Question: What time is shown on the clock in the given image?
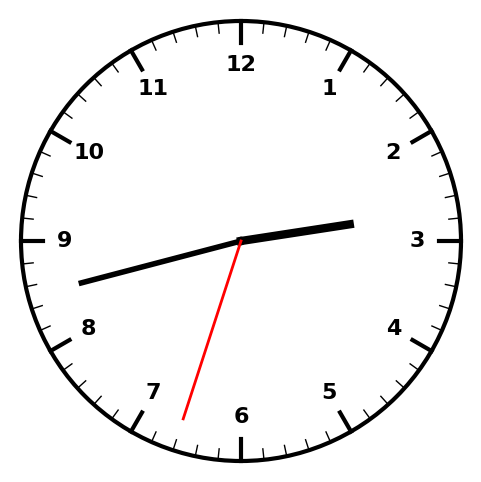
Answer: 02:42:33